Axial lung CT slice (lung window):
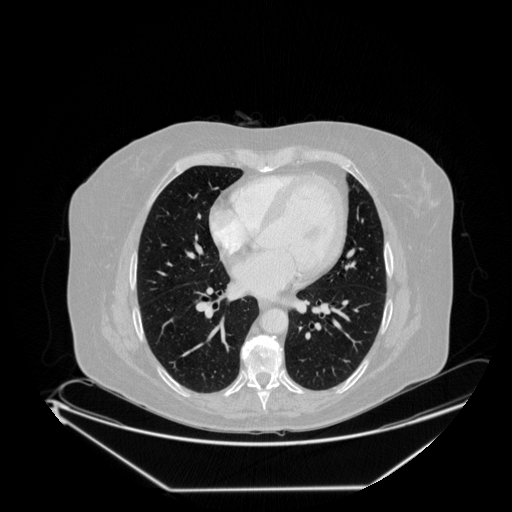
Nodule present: no